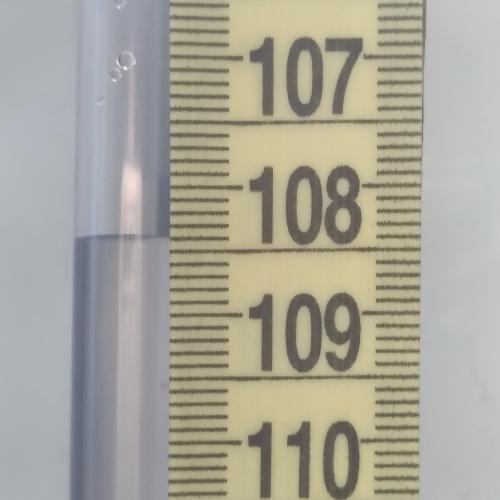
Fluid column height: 108.4 cm